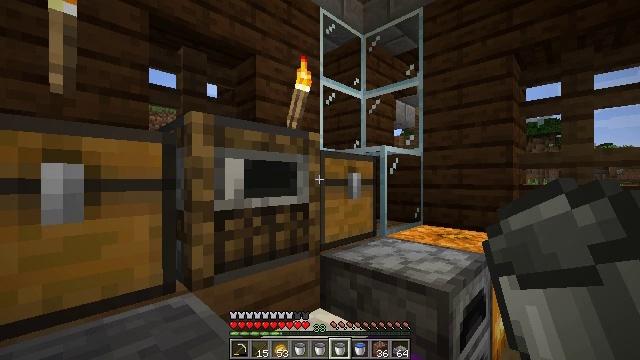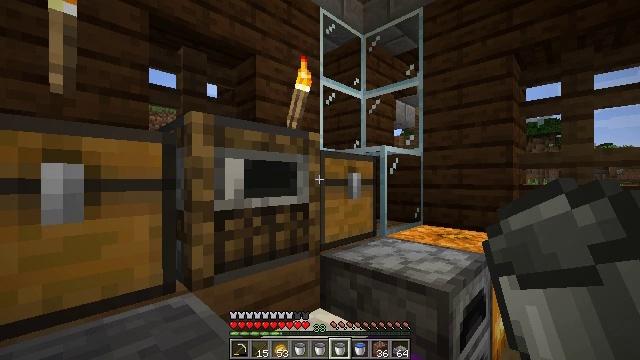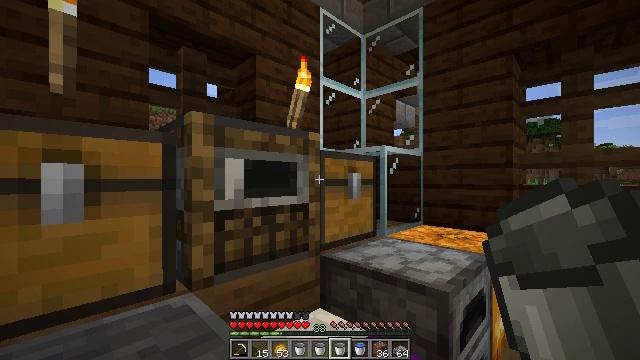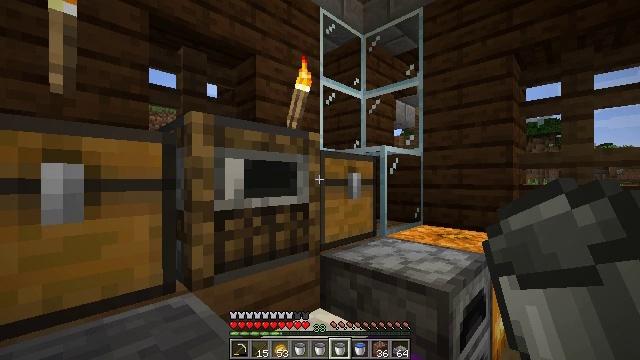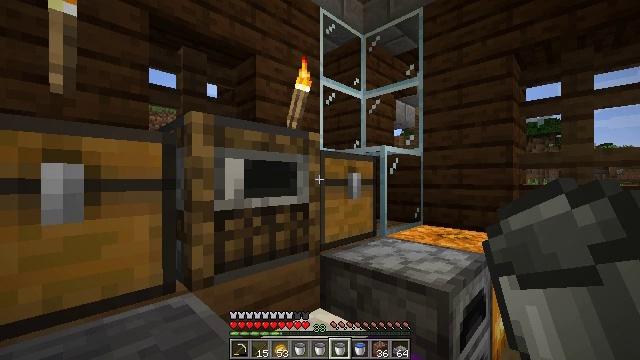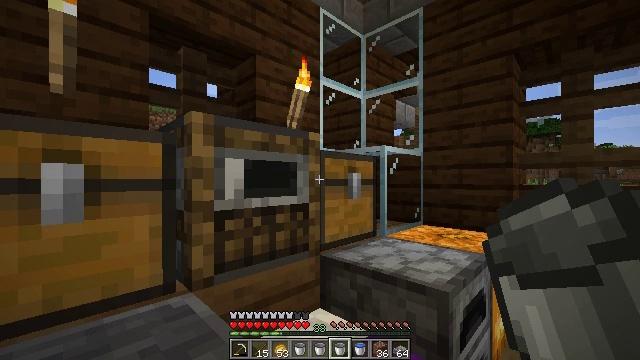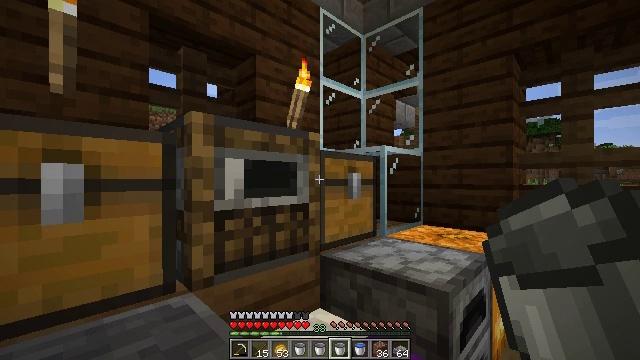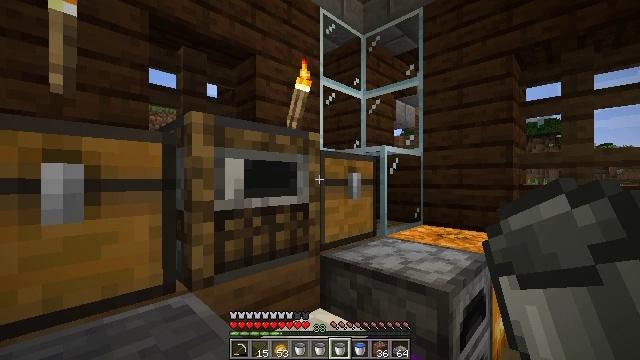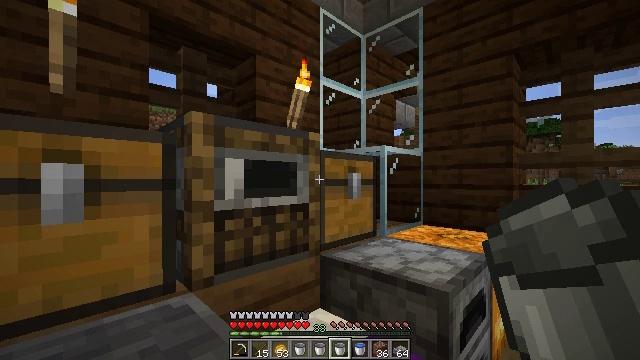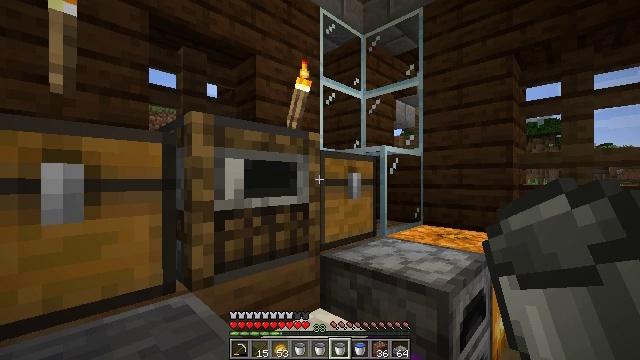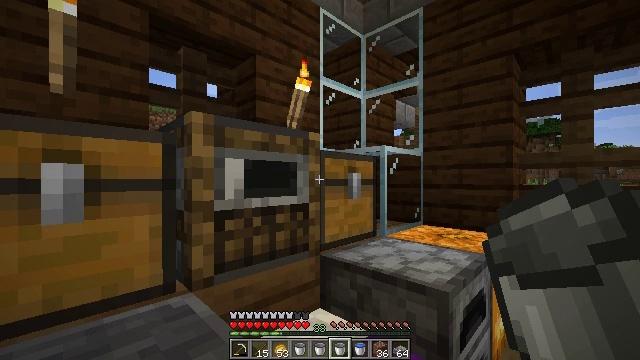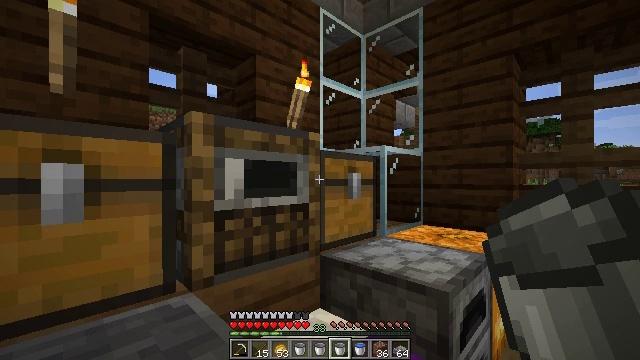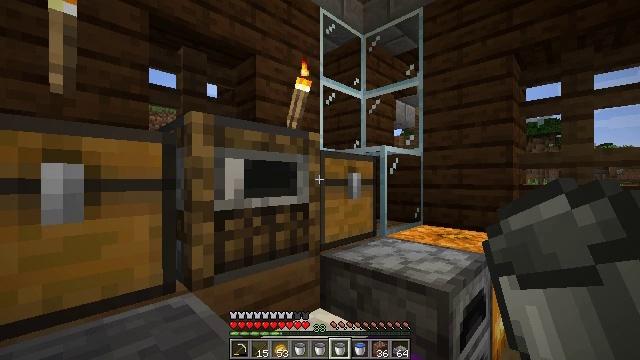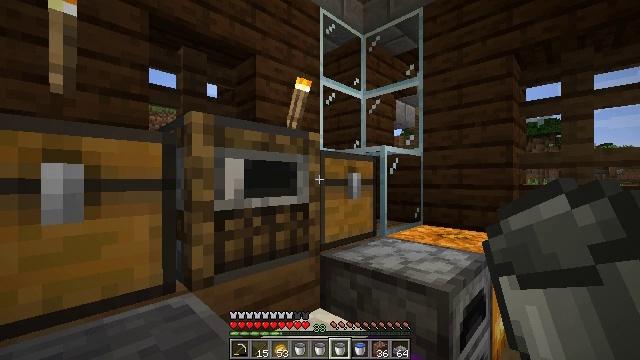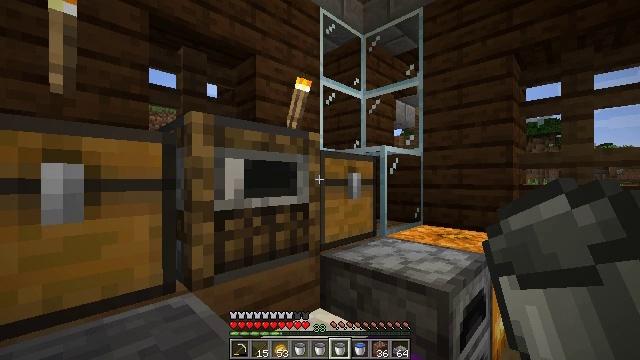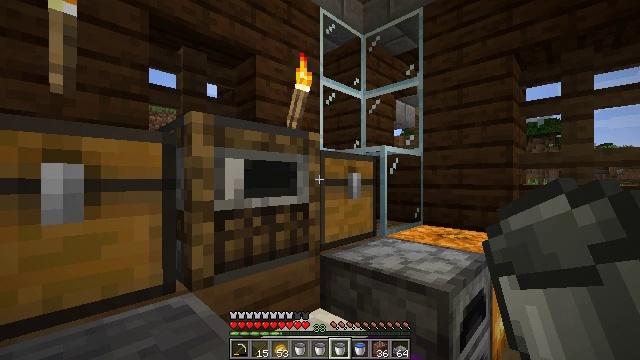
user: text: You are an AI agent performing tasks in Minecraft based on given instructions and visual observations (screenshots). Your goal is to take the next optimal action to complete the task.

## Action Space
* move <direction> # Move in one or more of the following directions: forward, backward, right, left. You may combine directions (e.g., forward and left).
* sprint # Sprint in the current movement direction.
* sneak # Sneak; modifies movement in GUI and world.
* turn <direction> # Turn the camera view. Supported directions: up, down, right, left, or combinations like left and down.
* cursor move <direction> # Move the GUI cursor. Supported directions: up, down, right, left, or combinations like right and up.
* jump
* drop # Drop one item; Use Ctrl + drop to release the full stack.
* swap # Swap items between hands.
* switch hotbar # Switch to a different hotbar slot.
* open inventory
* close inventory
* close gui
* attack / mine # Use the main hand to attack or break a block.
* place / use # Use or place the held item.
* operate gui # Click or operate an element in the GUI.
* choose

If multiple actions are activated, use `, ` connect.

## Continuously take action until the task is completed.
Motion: motion action
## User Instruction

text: Break the spruce leaves to clear the area.
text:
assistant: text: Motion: no_op
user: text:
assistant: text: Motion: no_op
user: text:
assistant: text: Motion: no_op
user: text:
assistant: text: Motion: no_op
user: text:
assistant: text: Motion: no_op
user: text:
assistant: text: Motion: no_op
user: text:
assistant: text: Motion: no_op
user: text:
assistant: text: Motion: no_op
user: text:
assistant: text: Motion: no_op
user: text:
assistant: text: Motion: no_op
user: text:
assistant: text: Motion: no_op
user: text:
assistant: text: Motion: no_op
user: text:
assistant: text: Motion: no_op
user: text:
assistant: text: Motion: no_op
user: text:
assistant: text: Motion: no_op
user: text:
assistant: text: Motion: no_op
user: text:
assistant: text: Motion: no_op
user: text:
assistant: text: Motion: no_op
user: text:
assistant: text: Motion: no_op
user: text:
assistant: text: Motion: no_op
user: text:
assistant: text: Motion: no_op
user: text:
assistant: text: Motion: no_op
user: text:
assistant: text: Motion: no_op
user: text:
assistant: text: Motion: no_op
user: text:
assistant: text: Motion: no_op
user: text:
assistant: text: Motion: no_op
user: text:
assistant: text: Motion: no_op
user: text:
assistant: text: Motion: no_op
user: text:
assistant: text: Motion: no_op
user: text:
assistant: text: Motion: no_op